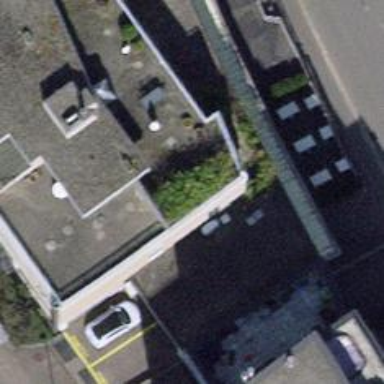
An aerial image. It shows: Restaurant.